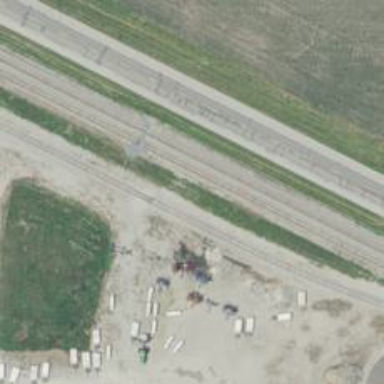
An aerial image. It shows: Railway service station.